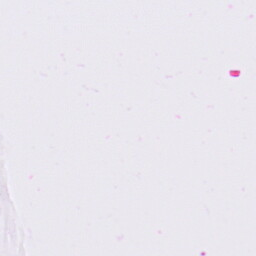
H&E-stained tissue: Lung